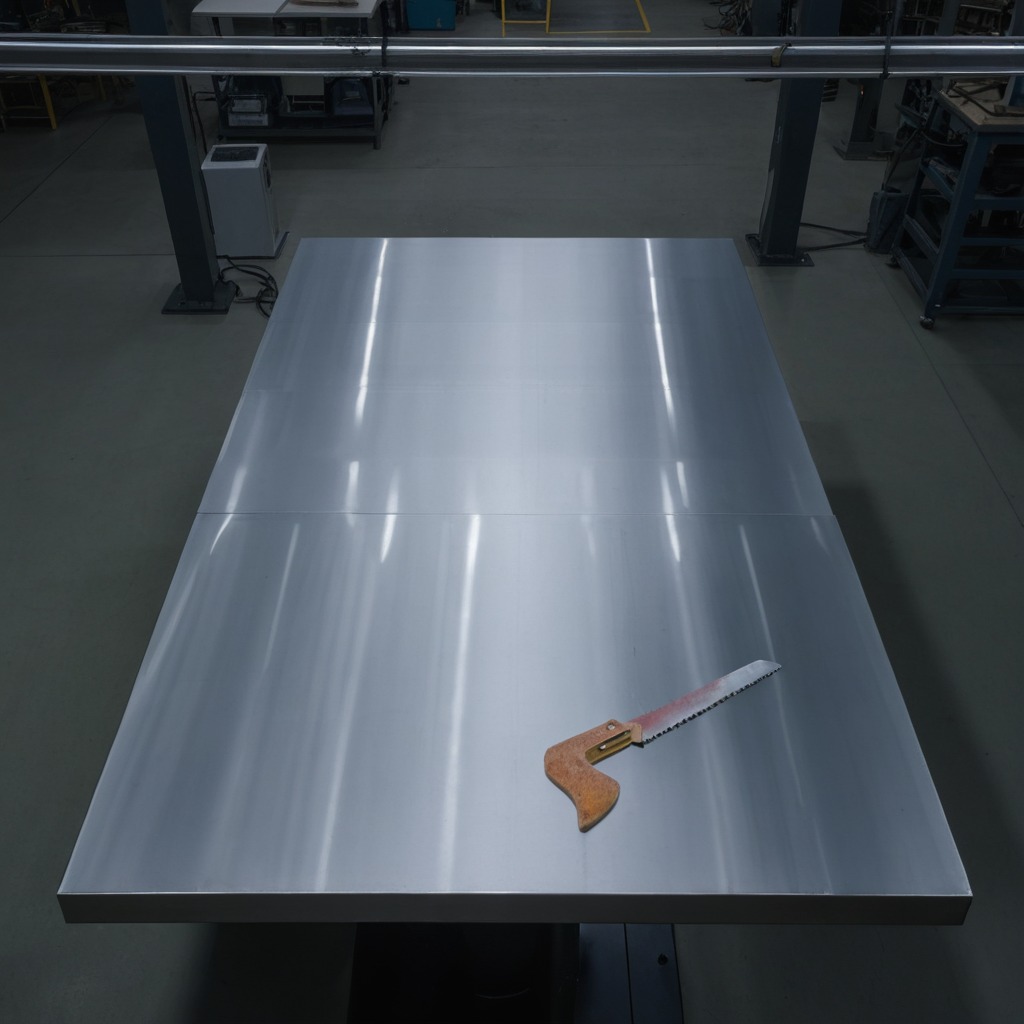
A metal saw is lying on the tabletop in the basement.